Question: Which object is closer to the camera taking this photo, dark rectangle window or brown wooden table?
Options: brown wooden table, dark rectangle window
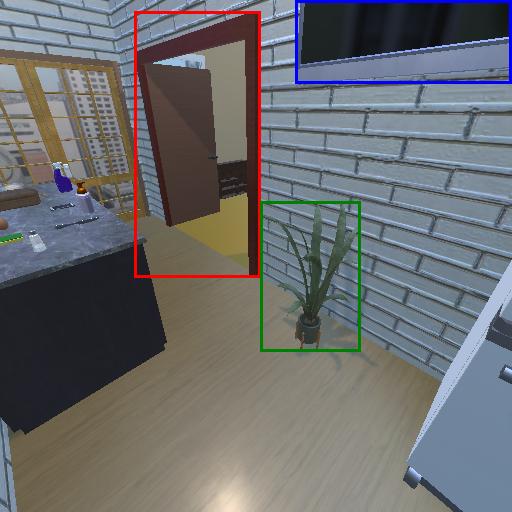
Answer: brown wooden table